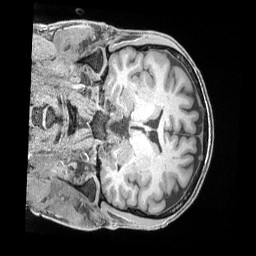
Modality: T1w
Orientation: coronal
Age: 34
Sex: male
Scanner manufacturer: siemens
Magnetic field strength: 3 T
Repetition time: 2 s
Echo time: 0.00211 s